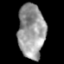
Tissue: lung
Cell type: Myeloid cells
Senescence score: 0.1704
Nuclear area (px): 1423
Mean DAPI intensity: 153.207